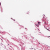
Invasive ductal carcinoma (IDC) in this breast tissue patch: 0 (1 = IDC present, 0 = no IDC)